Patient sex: F
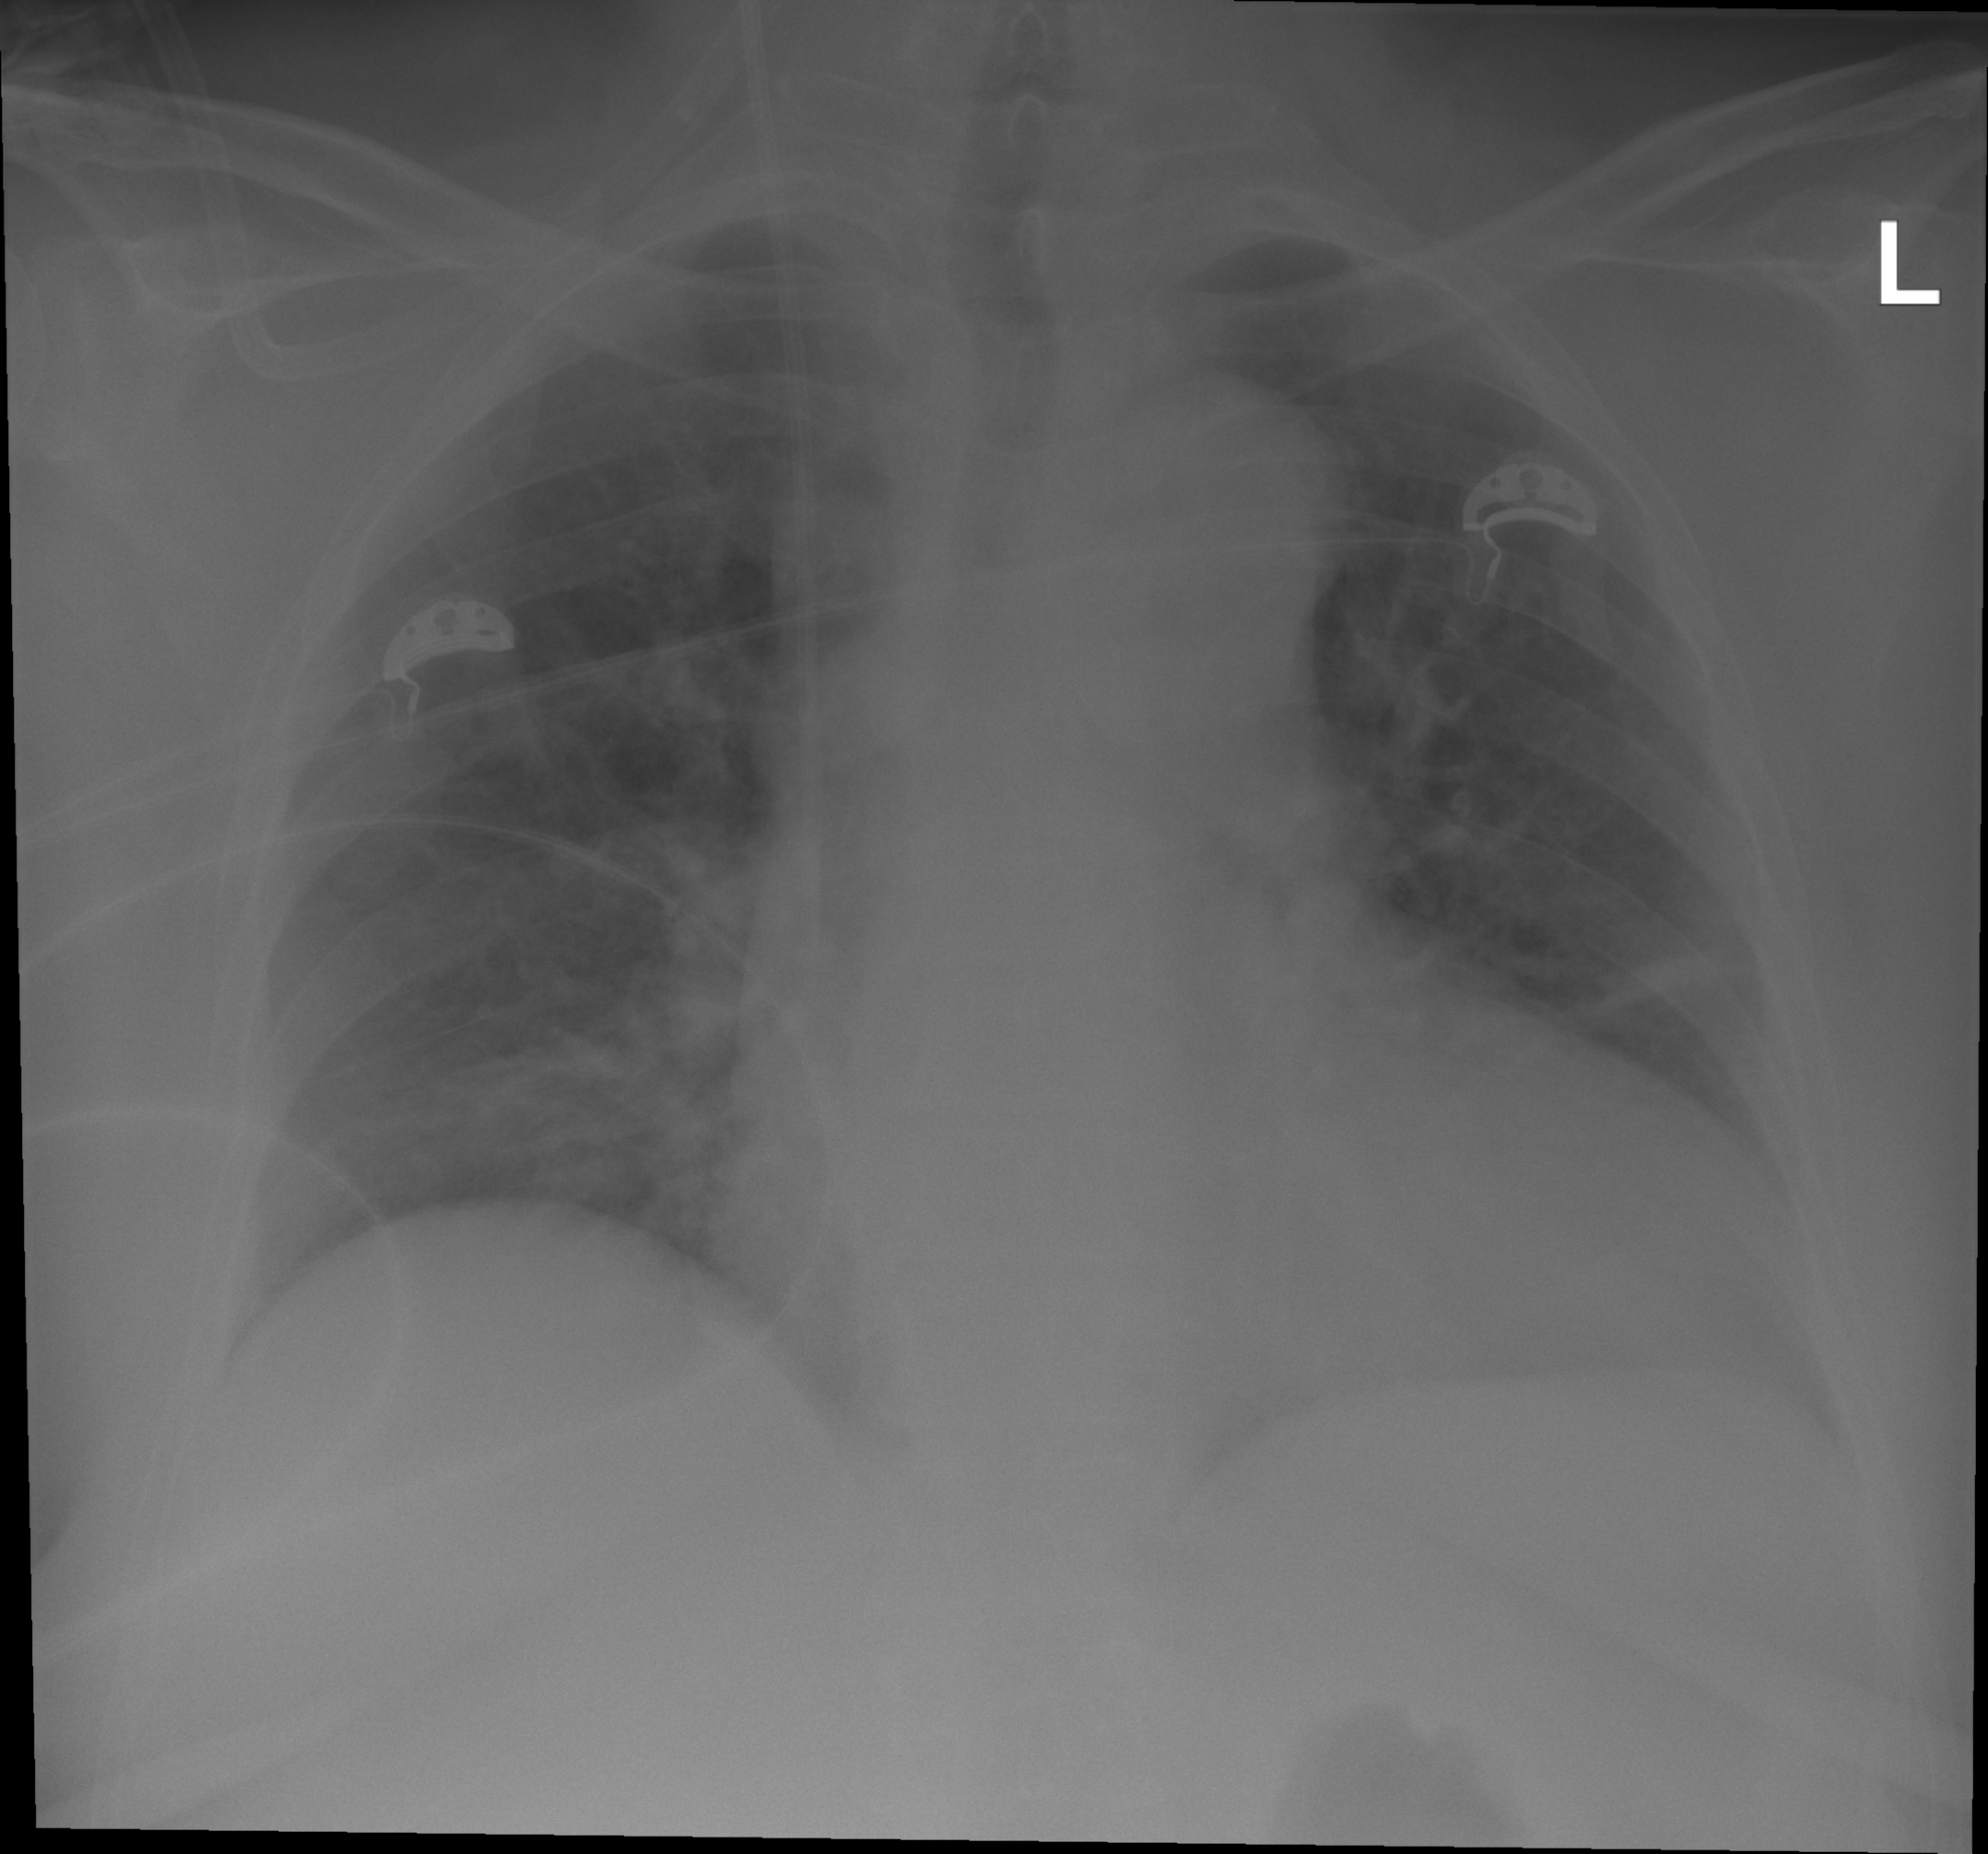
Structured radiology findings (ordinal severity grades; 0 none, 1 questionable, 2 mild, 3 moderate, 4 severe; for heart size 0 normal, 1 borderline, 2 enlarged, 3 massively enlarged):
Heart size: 2
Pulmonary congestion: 1
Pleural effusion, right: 0
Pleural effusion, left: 0
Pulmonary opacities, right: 1
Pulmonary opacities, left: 0
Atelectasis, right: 1
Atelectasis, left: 2